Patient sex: M
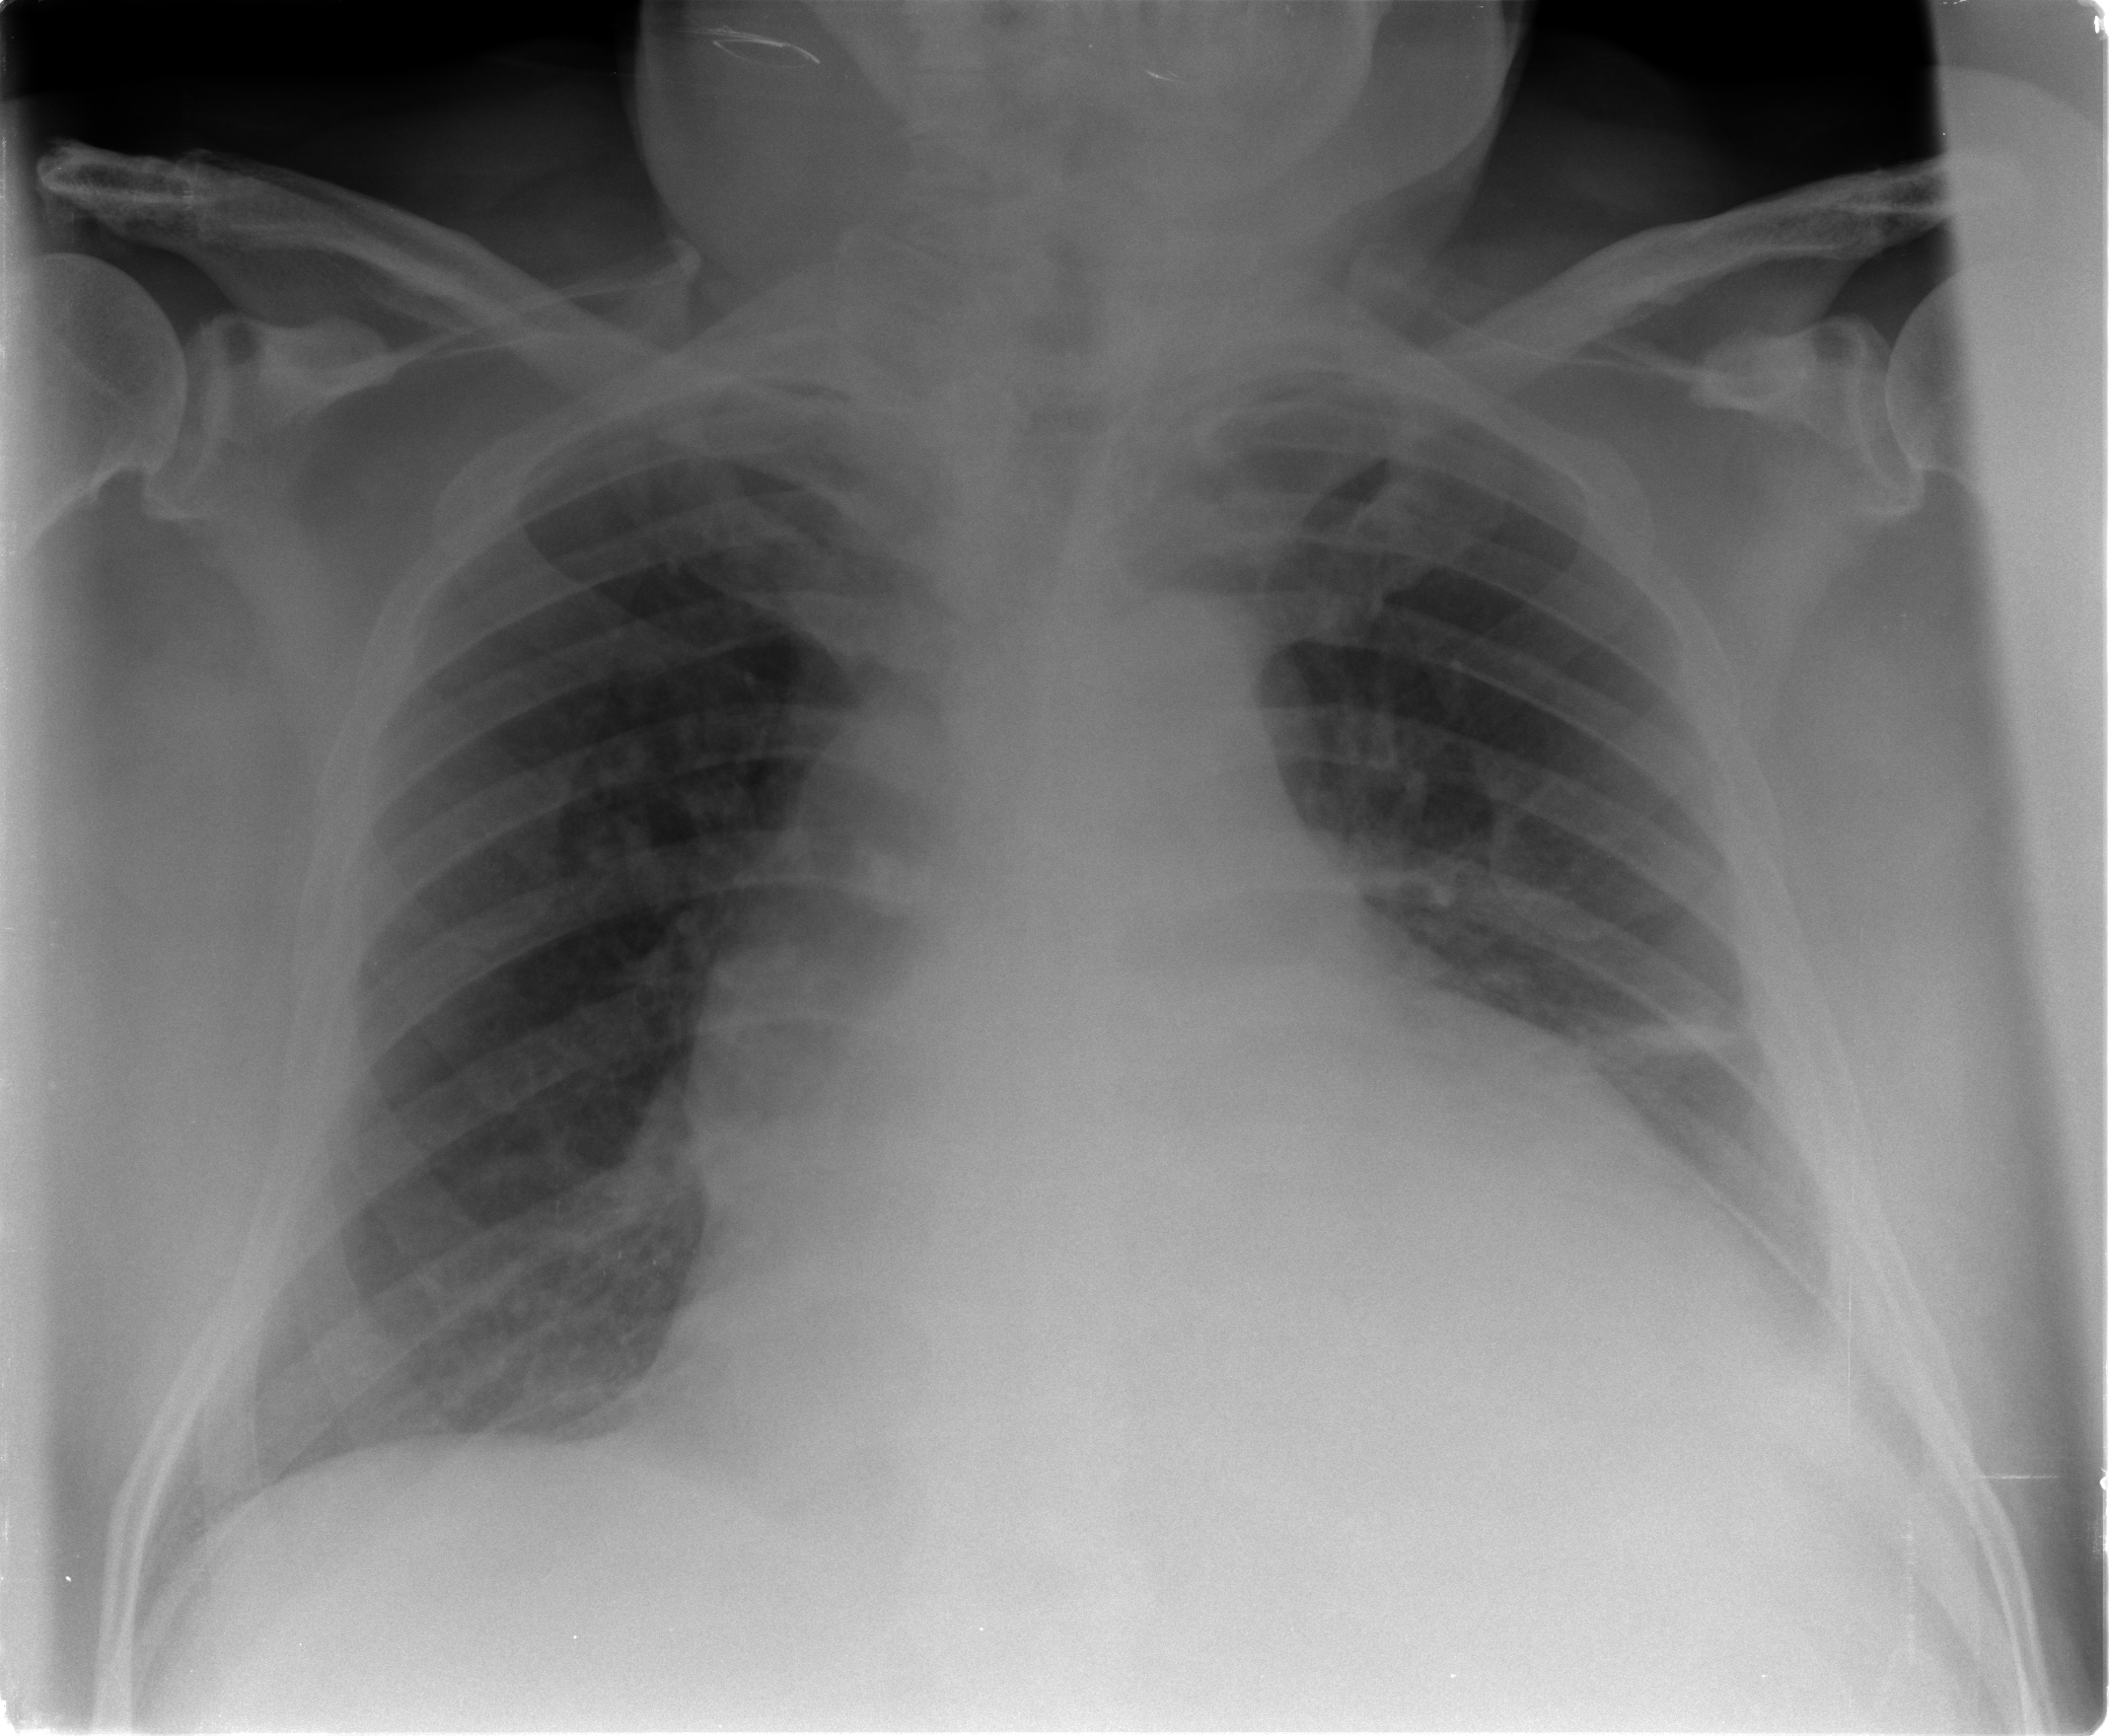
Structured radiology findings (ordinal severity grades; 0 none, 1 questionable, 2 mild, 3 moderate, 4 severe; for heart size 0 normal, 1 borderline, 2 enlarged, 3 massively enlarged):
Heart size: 3
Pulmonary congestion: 2
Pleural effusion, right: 0
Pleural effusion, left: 2
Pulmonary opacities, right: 0
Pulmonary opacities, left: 0
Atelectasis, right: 0
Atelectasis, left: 2